Question: Just been playing around for the first time with IntelliJ IDEA Community edition, first time I have worked with it so if I'm missing something, please excuse me.
I have a bunch of unit tests which I run, however, when running them in IntelliJ (with the standard setup out of the box), I intermittently get the following error in the console:
> 03:14:17 Failed to start: 58 passed, 1 not started
I have searched the web but to no avail. If I run just the test that failed, it may or may not print out a similar error:
> 03:19:54 Failed to start: 0 passed, 1 not started
If I keep trying, eventually it works and tells me that all of my tests have passed.
The image is not the error as an exclamation mark, it is a different error icon (, which I do not recognise. The error in Event Log window appears as red text.
It always appears to happen with only one test and it is always the same test for any given set of tests. I.E. In a different project, the same issue also appears, but for a different test (but it's always the same one in each project or set of tests).
One more thing to note is that this ONLY happens when debugging and not when running, so it may be something to do with connecting the debugger?
It all works perfectly fine with Eclipse.
Any ideas what could be causing this?
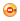
Answer: I got the same error. It was something weird sent to 'System.out' that made IntellJ IDEA test "not started".